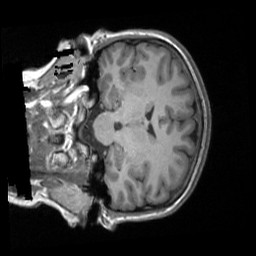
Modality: T1w
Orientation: coronal